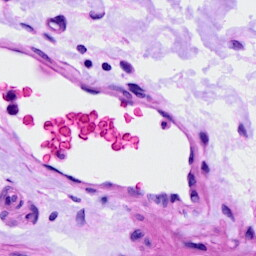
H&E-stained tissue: Ovarian